This grayscale image was formed by reshaping a rotor test-rig vibration snapshot into a 2-D grid. What is the most likely rotor condition (normal, misalignment, unbalance, looseness)?
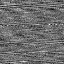
Answer: normal